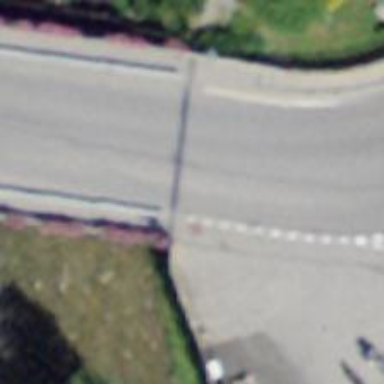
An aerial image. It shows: Secondary road with asphalt surface crossing bridge. There are sidewalks on both sides.